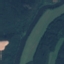
Land use / land cover class: River